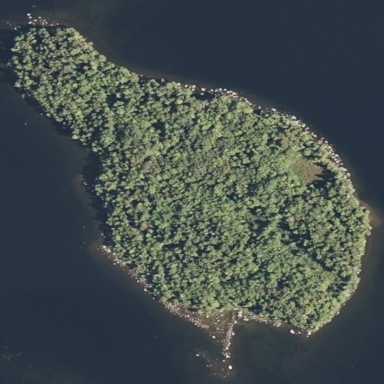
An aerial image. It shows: Islet covered with woodland.